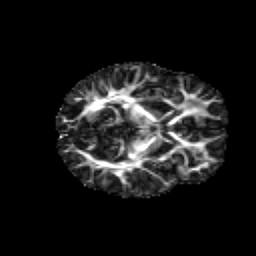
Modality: FA
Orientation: axial
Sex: female
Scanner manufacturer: siemens
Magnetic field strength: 3 T
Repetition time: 5 s
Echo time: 0.071 s